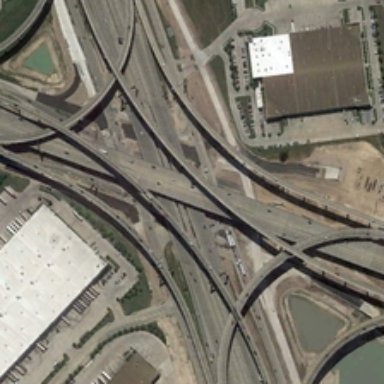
There are two houses on both sides of the road .